Field crop: tomato
Growth stage: 1
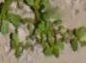
Species: portulaca